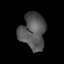
Tissue: lung
Cell type: Others
Senescence score: 0.213
Nuclear area (px): 899
Mean DAPI intensity: 84.944